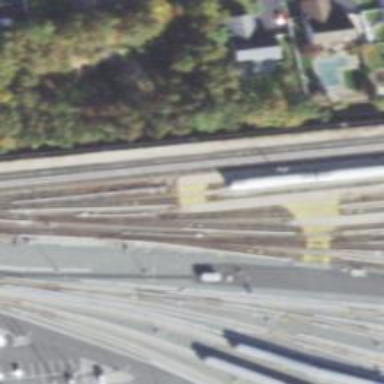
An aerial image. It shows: Electrified railway yard with rails.